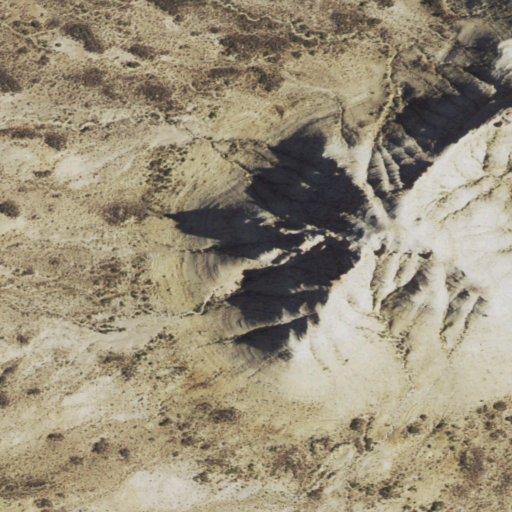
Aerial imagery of mountain in Wyoming named Courthouse Butte containing shrub and barren land